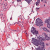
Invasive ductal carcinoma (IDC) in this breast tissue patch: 1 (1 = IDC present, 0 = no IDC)